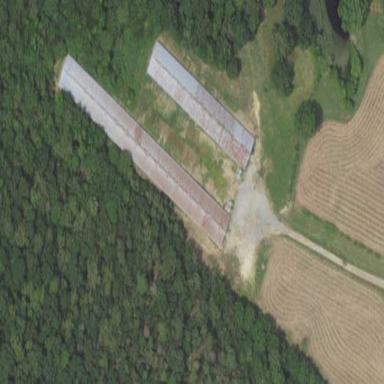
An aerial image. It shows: Farm auxiliary building.